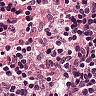
Metastatic tissue present: no